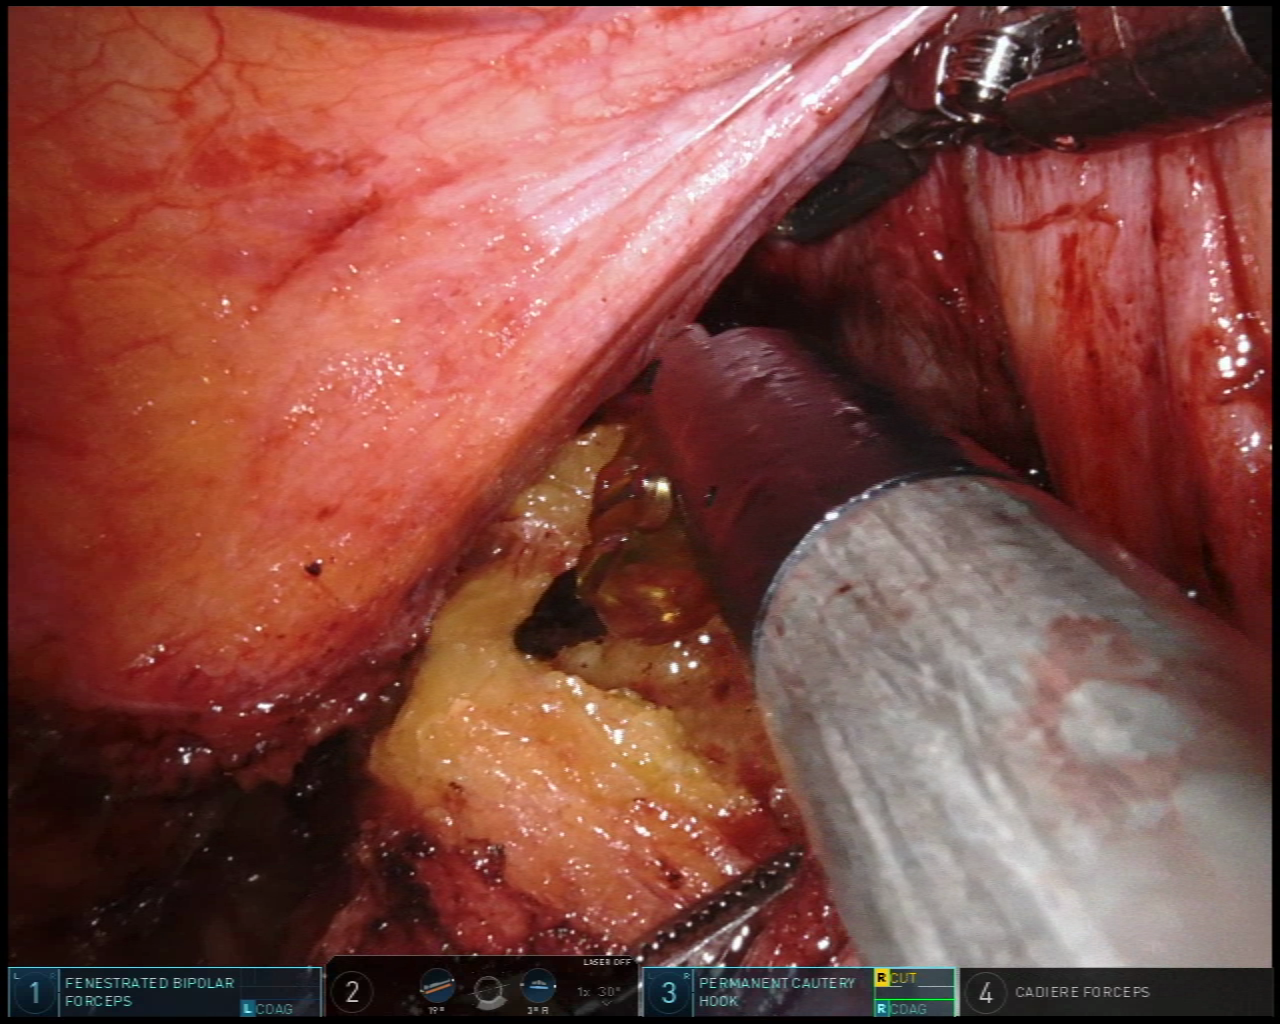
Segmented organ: vesicular_glands
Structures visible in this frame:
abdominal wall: no
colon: no
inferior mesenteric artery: no
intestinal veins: no
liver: no
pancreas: no
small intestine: no
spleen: no
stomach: no
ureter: no
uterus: no
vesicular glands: yes